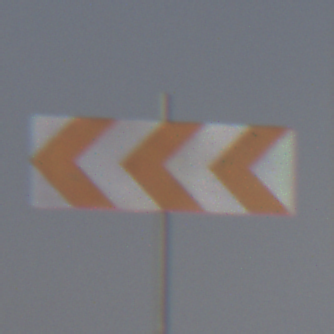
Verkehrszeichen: RichtungstafelnInKurvenGrossRechts
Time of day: MorningAfternoon
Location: Outdoor (Nature)
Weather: PartlyCloudy
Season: NotSpecified
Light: Natural